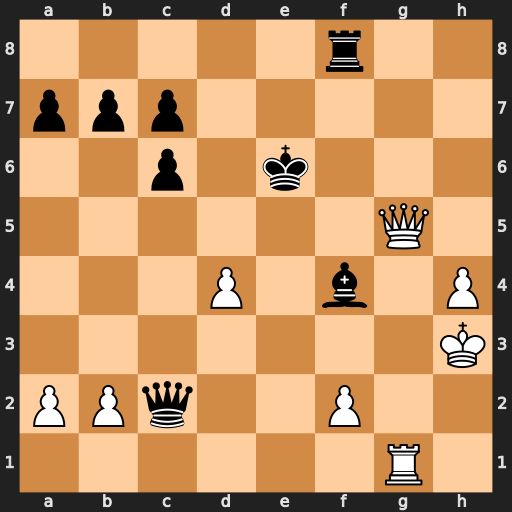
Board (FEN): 5r2/ppp5/2p1k3/6Q1/3P1b1P/7K/PPq2P2/6R1
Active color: w
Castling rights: -
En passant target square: -
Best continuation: Re1+ Kd6 Qe7+ Kd5 Qxf8